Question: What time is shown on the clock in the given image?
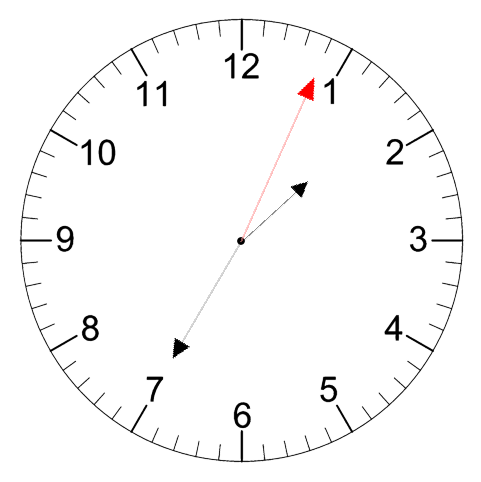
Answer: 01:35:04